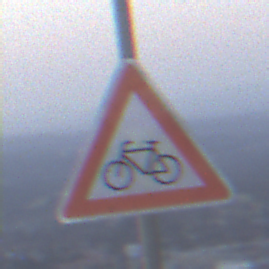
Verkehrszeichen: RadverkehrRechts
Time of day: SunriseSunset
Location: Outdoor (Suburban)
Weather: Clear
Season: NotSpecified
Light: Natural